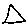
Label: triangle